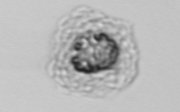
Label: Emiliania_huxleyi